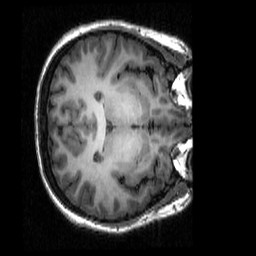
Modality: T1w
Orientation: axial
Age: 19
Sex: female